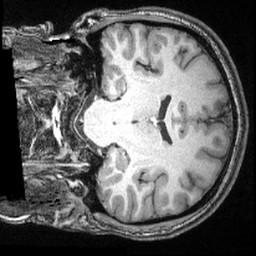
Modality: T1w
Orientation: coronal
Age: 26
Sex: male
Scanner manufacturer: siemens
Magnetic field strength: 3 T
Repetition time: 2.4 s
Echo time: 0.00374 s